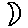
Label: moon